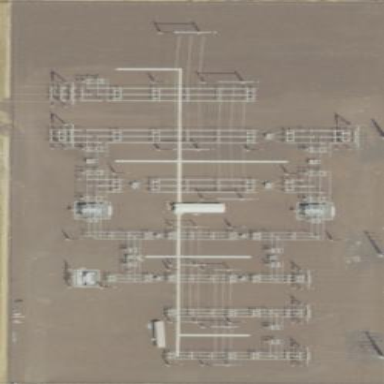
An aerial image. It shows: Power substation.